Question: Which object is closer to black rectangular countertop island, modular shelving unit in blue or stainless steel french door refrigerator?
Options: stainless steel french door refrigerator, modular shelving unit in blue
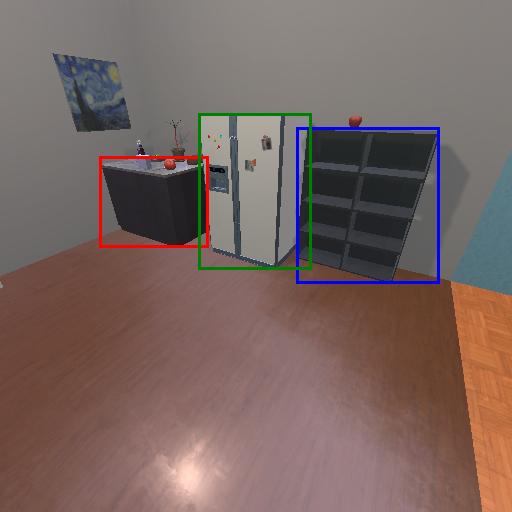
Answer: stainless steel french door refrigerator